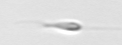
Label: flagellate_morphotype3